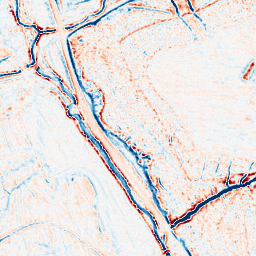
Category: edge_preserving
Decomposition family: bilateral
Decomposition parameters: d: 9
sigma_color: 25
sigma_space: 150
Upsampling method: sinc_blackman
Upsampling parameters: scale: 2
kernel_size: 4
Upsampling scale: 2